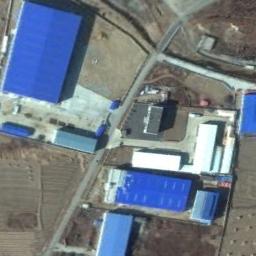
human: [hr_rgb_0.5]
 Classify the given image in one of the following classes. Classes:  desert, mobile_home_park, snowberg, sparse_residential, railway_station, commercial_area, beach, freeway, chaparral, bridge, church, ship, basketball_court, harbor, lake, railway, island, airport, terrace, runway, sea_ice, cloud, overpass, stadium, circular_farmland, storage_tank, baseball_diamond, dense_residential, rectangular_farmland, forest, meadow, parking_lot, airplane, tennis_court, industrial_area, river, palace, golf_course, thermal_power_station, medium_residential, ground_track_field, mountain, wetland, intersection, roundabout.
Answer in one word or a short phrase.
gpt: industrial_area